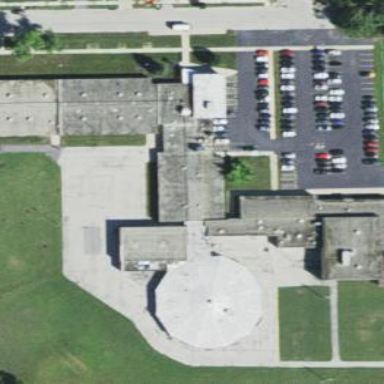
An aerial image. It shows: School.